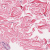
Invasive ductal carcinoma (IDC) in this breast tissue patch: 0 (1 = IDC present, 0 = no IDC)